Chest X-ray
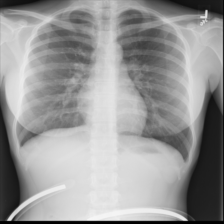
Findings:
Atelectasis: negative
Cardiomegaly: negative
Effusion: negative
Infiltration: positive
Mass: negative
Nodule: negative
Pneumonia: negative
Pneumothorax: negative
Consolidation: negative
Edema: negative
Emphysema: negative
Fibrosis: negative
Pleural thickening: negative
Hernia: negative